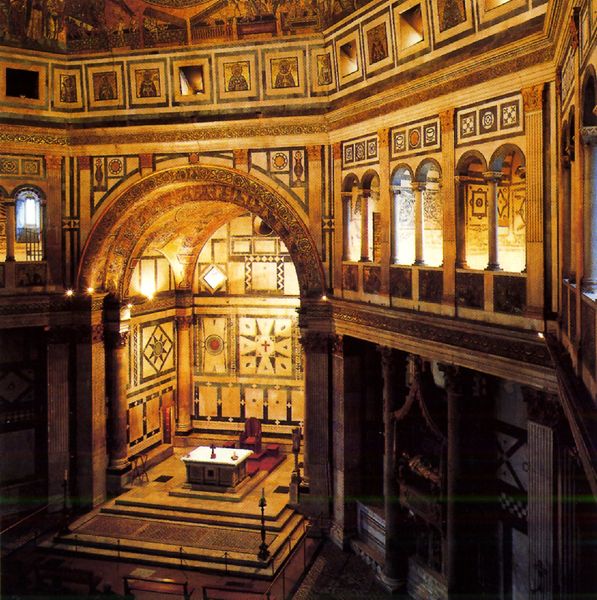
Titel: Baptisterium (Florenz)
Standort: Florenz, Baptisterium (EU - I - Toskana)
Schlagwörter: kirche, gold, altar, tempel, kirchee